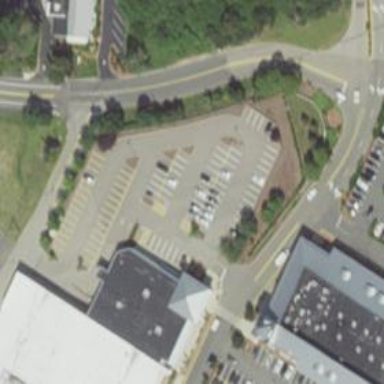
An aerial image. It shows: Parking space is available.